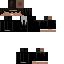
A male human skin with dark skin, wearing brown long hair dressed in a black suit and black pants, featuring a closed mouth.